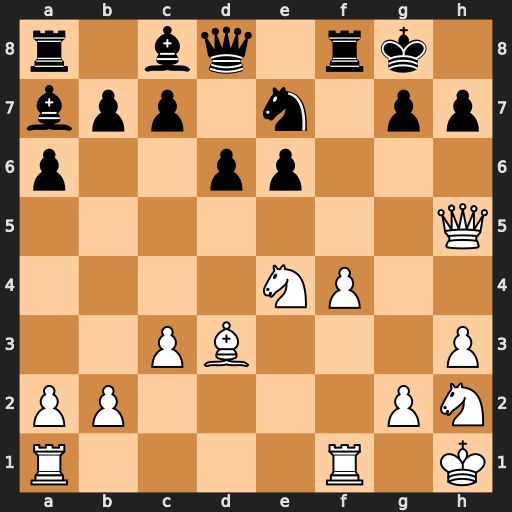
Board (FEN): r1bq1rk1/bpp1n1pp/p2pp3/7Q/4NP2/2PB3P/PP4PN/R4R1K
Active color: w
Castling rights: -
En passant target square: -
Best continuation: Ng5 h6 Ng4